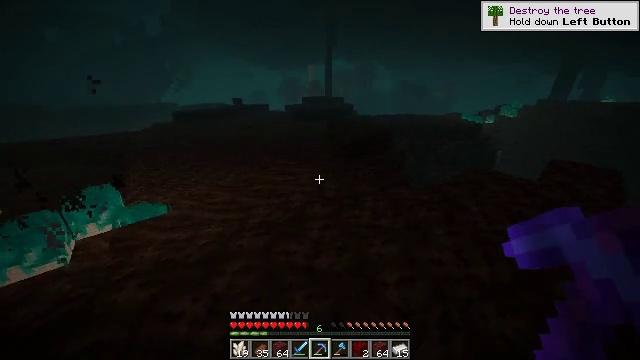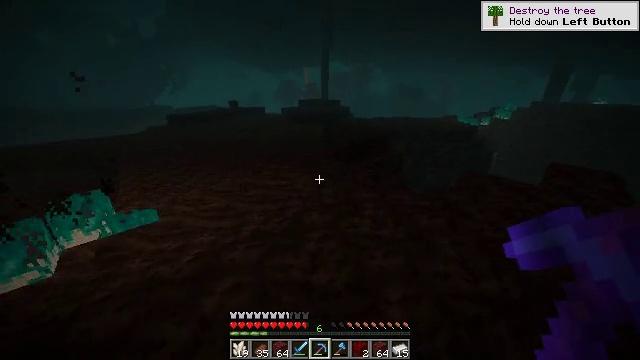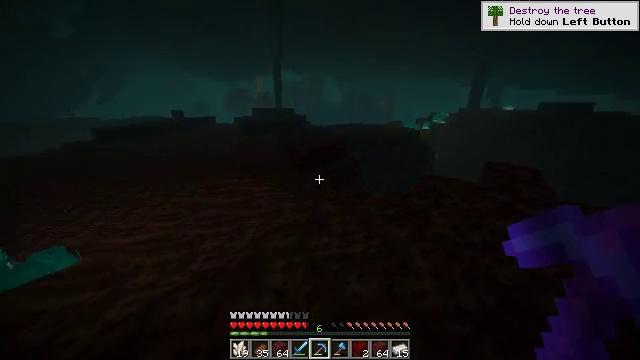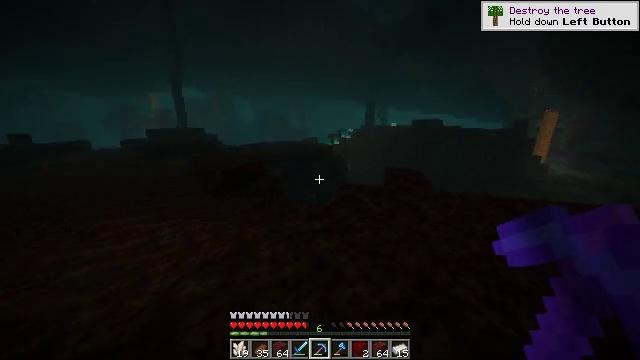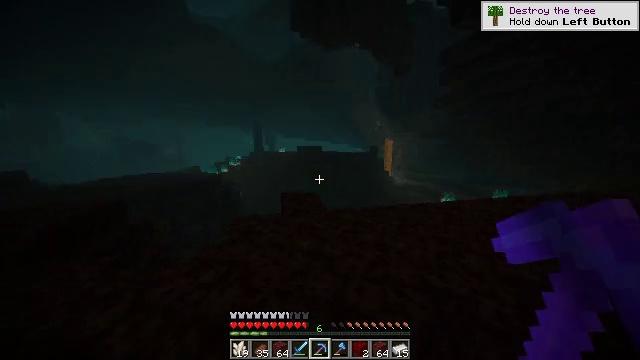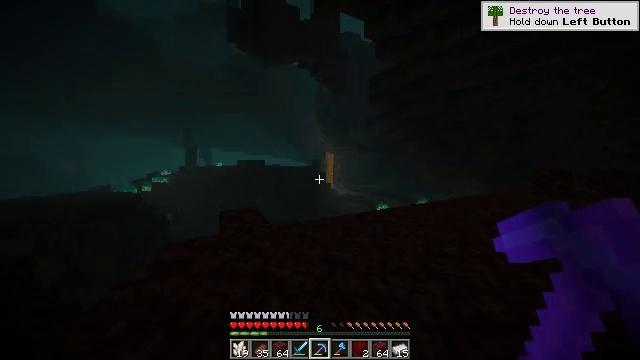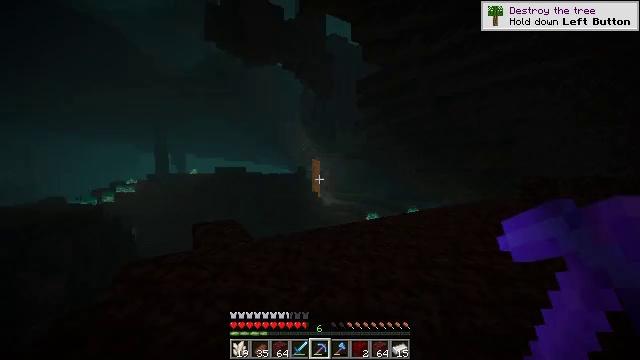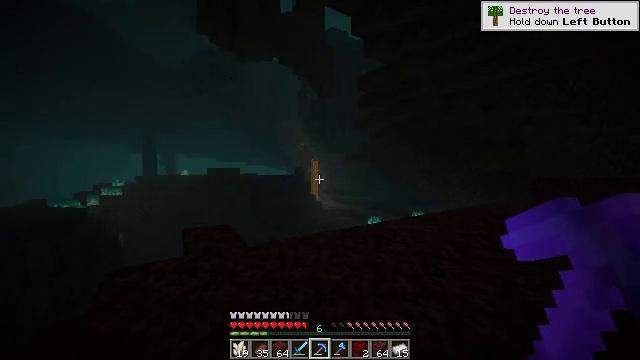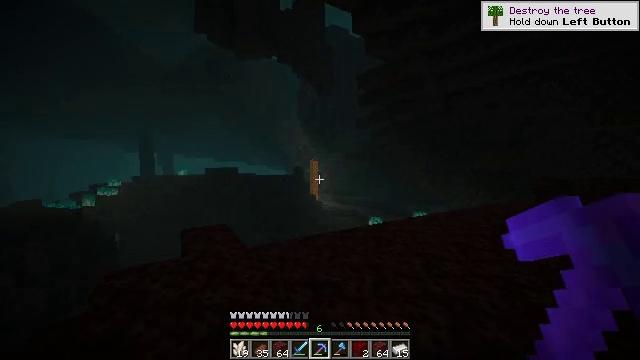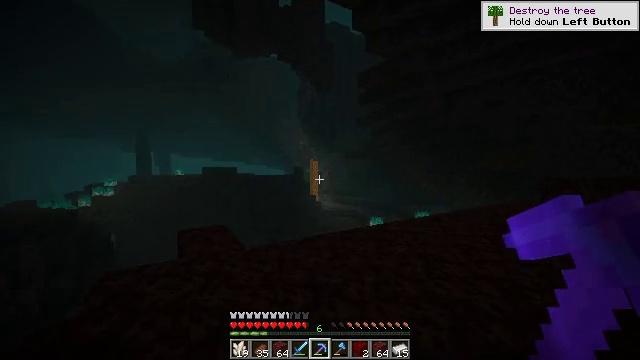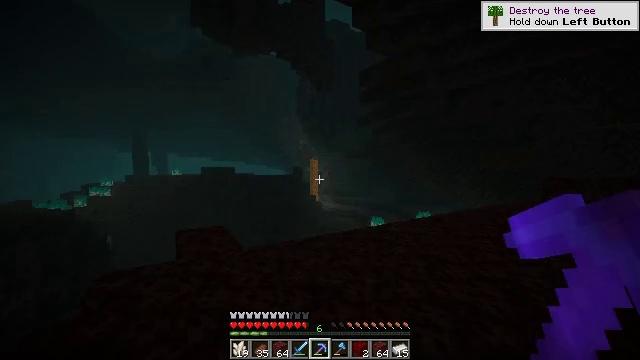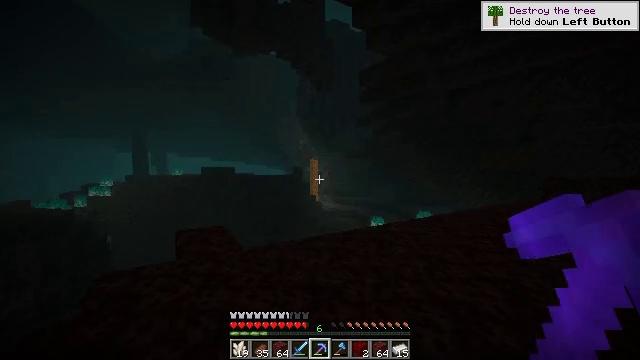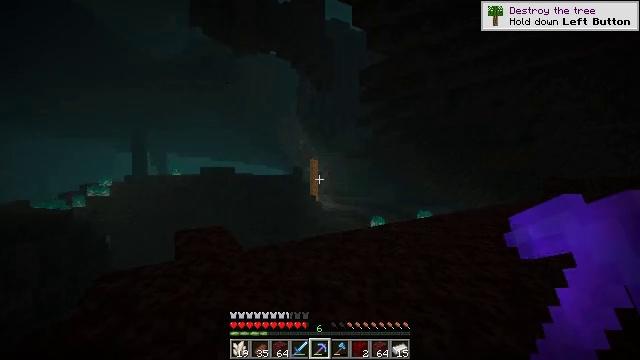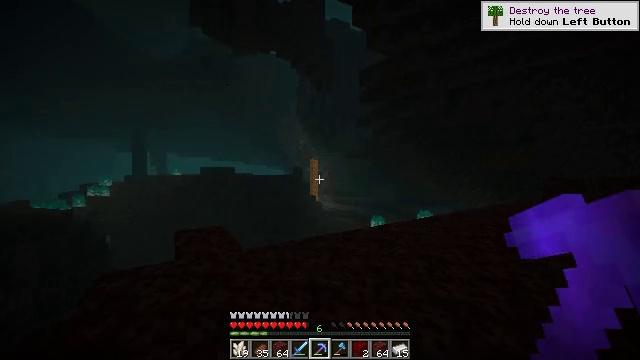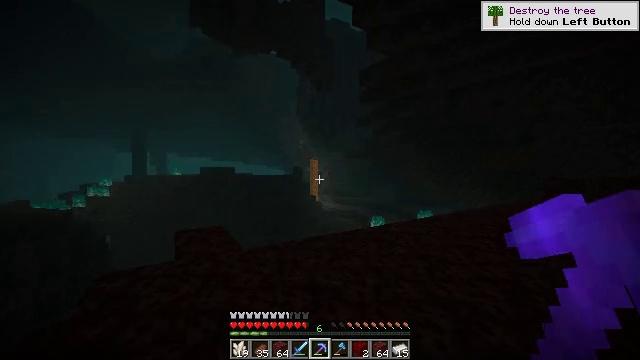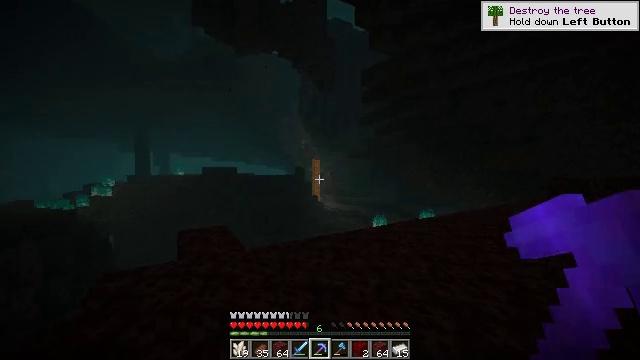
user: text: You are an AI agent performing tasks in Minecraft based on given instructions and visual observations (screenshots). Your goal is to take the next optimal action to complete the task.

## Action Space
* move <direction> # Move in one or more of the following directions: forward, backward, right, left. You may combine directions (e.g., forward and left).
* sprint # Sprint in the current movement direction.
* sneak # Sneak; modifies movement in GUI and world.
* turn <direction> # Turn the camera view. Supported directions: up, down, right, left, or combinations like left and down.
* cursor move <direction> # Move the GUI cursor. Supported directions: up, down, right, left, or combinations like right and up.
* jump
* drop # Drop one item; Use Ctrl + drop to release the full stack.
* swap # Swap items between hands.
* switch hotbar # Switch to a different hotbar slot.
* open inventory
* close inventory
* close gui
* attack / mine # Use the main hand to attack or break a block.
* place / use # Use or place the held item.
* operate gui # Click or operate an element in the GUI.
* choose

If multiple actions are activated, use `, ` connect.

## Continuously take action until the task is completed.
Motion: motion action
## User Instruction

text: Break the bone block to gather material.
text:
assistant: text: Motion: move forward
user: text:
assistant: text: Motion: move forward, turn right and up
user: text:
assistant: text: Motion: move forward, turn right and up
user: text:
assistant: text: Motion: move forward, turn right and up
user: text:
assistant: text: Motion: turn right and up
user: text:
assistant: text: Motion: turn right and up
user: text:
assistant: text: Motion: no_op
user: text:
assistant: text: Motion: no_op
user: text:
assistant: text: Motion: no_op
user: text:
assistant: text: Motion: no_op
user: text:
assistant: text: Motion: no_op
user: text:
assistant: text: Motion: no_op
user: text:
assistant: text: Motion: no_op
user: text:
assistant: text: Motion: no_op
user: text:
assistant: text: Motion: no_op
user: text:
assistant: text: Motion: turn left
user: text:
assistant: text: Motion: turn left and down
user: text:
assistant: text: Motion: turn left
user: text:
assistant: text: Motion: no_op
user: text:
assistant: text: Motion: turn left
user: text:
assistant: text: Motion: turn left and down
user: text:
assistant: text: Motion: move forward, turn left and down
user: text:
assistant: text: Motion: move forward, turn left and down
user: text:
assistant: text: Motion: move forward, turn left and down
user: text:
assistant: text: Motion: move forward, turn left and down
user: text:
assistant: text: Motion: move forward, sprint, turn left
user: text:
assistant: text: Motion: move forward, sprint, turn left
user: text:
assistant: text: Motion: move forward, sprint, turn left
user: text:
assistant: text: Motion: move forward, sprint, turn left
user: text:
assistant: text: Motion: move forward, sprint, turn left